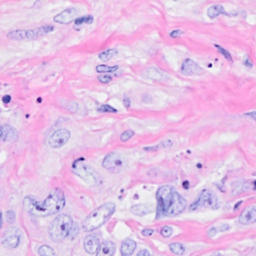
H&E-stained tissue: Breast